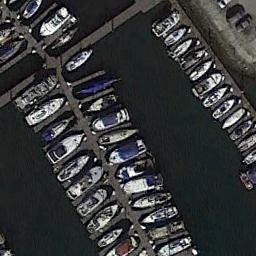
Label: harbor